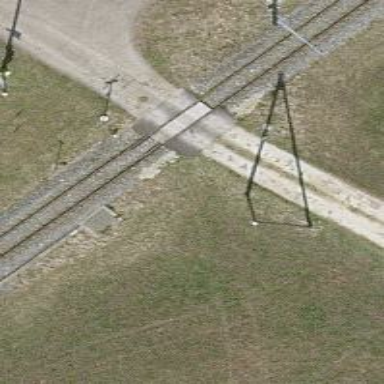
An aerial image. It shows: Level crossing along the railway.